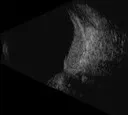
B-scan of both eyes. Longitudinal.
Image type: ophthalmic_imaging (b_scan)